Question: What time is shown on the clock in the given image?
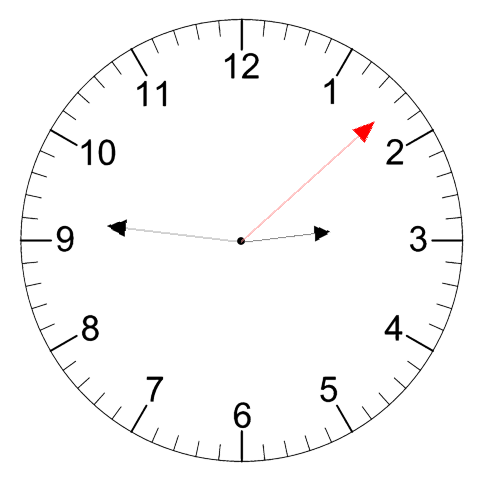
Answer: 02:46:08